Interaction volume radius: 10 \u00c5
Interaction volume height: 25 \u00c5
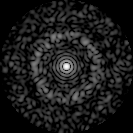
Disorder parameter: 0.8262